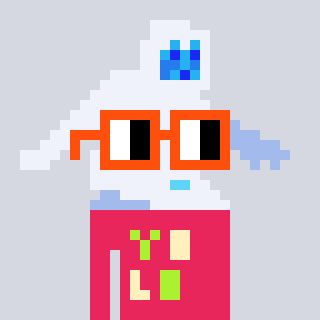
a pixel art character with square orange glasses, a yeti-shaped head and a redpinkish-colored body on a cool background